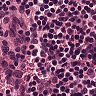
Metastatic tissue present: no